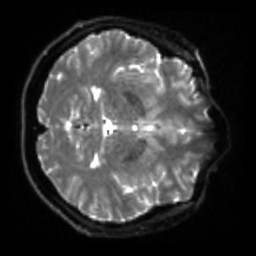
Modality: sbref
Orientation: axial
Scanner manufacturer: siemens
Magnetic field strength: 3 T
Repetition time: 4 s
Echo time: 0.0594 s